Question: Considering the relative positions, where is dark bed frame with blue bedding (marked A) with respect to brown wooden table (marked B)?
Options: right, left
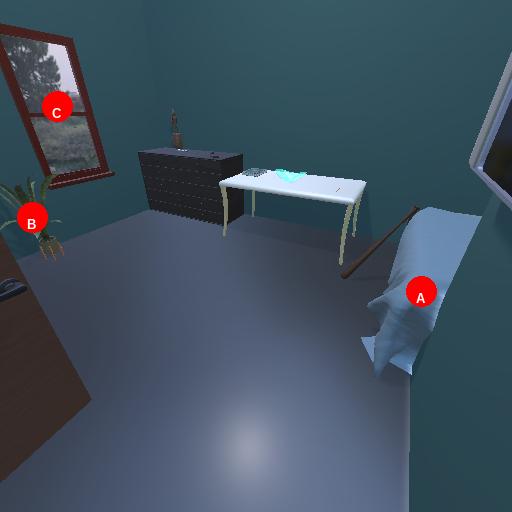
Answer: right